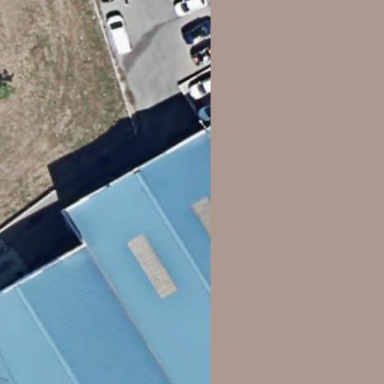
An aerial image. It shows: Industrial building.